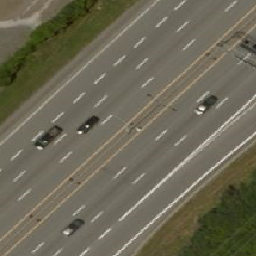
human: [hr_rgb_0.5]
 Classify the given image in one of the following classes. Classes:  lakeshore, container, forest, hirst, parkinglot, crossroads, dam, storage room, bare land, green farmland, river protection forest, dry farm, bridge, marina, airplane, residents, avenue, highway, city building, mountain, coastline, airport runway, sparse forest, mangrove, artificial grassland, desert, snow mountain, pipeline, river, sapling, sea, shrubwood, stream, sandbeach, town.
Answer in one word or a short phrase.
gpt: highway